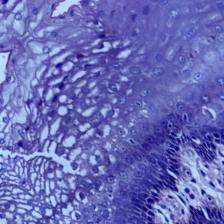
Diagnosis: Normal